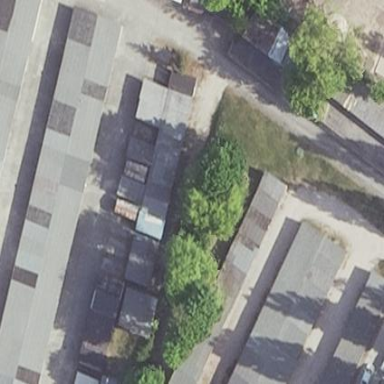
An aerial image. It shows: Group of garages.